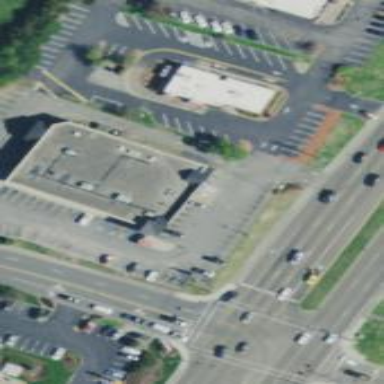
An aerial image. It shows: Commercial building.